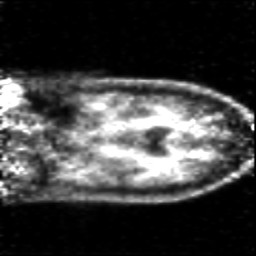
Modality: PET
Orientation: coronal
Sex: male
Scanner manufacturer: siemens